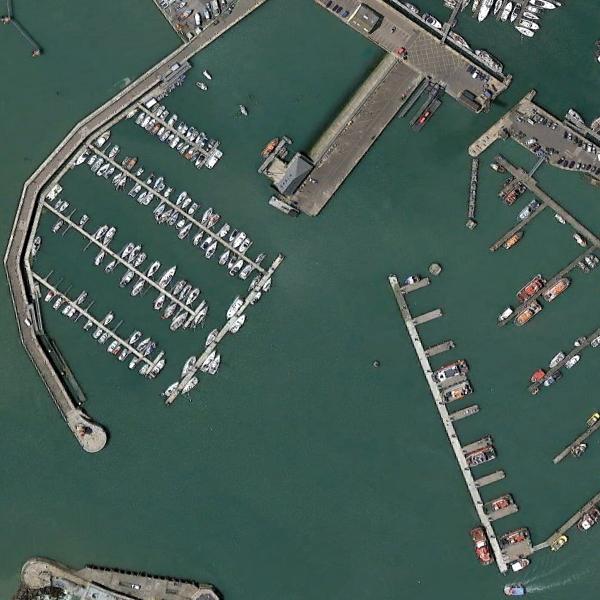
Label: Port